Question: Is there any event occurred when I click on an icon of an application that is and is on taskbar? I want to call my method when the icon is clicked.
The method is coded into the app's resource. Please view picture to get more information:

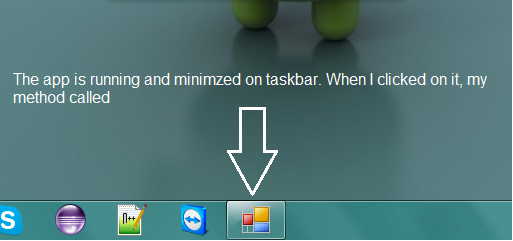
Answer: You can use the from Activated event.
'''
public Form1()
{
InitializeComponent();
this.Activated += Form1_Activated;
}
private void Form1_Activated(object sender, EventArgs e)
{
if (this.WindowState == FormWindowState.Minimized)
{
//TODO: take required action here
}
}
'''
P.S.:I am assuming that you are looking a solution for winform application.